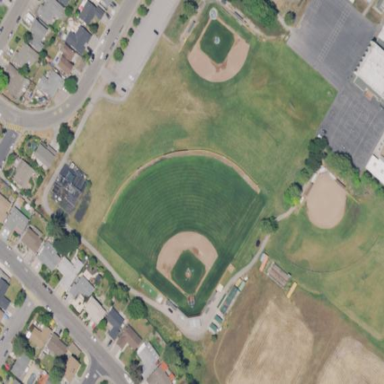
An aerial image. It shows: Baseball pitch for leisure and sports activities.